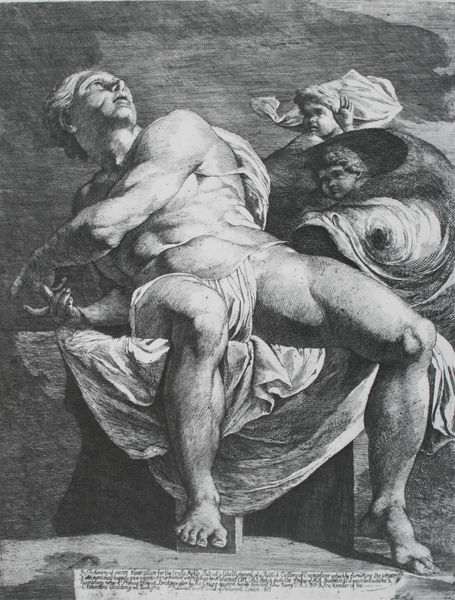
Titel: Jonah
Künstler: James Barry
Standort: New Haven (Connecticut)
Institution: Yale Center for British Art
Schlagwörter: akt, gruppe, held, himmel, körper, mann, nackt, nackter, schatten, umhang, weiß, sitzen, finger, frau, geste, grau, haar, köpfe, licht, nacht, schwarz, skizze, stuhl, zeichnung, blick, tuch, arme, gesicht, stehen, hals, hände, wind, figur, gewand, haare, mantel, tücher, kind, kinder, engel, beine, bein, füße, schrift, liegen, italien, grafik, graphik, bank, figuren, angst, sturm, kopftuch, detail, muskeln, inschrift, bauch, faltenwurf, podest, liegend, tusche, lendentuch, fuss, schweben, wirbel, druck, schraffur, radierung, stich, strafe, entwurf, römer, leib, untersicht, fresko, kupferstich, drehung, turban, herkules, bozetto, grabmal, michelangelo, kolossal, schwrzweiß, liegender, suhl, nachter, ignudo